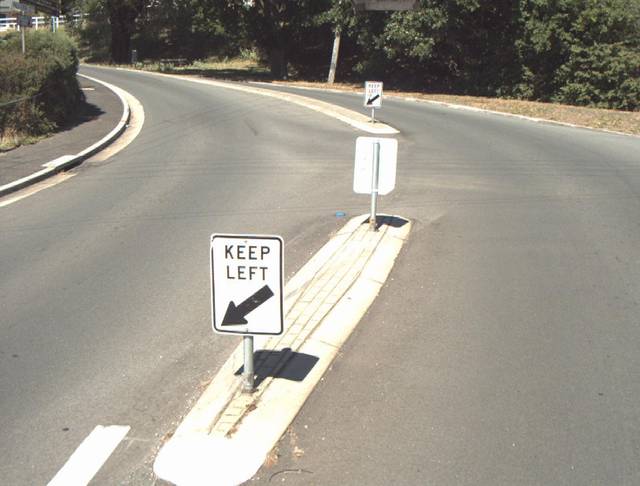
Region: Australia
Coordinates: -41.444, 147.133